Question: i have a gridview, and need a specific pagination style, for the Paging, here's what the output i need, can anyone tell me how can i achieve this:

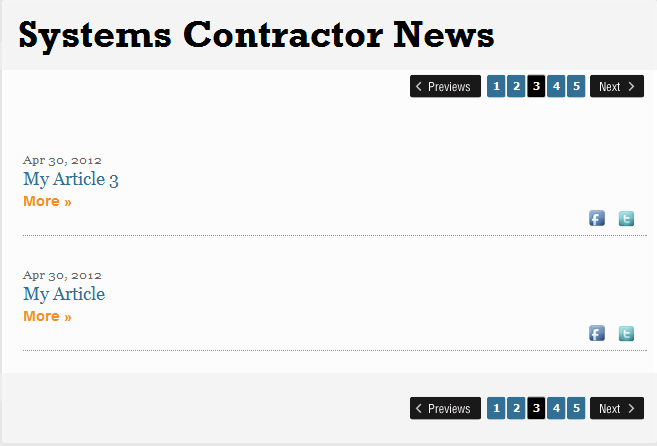
Answer: ## PagerPosition Enumeration - TopAndBottom
This property will display the pager at both
## MARK UP
'''
<PagerTemplate>
<asp:LinkButton ID="LinkButton1" runat="server"
CommandName="Page" CommandArgument="First">First</asp:LinkButton>
<asp:Label ID="pmore" runat="server" Text="..."></asp:Label>
<asp:LinkButton ID="LinkButton2" runat="server"
CommandName="Page" CommandArgument="Prev">Pre</asp:LinkButton>
<asp:LinkButton ID="p0" runat="server" >LinkButton</asp:LinkButton>
<asp:LinkButton ID="p1" runat="server" >LinkButton</asp:LinkButton>
<asp:LinkButton ID="p2" runat="server" >LinkButton</asp:LinkButton>
<asp:Label ID="CurrentPage" runat="server" Text="Label"></asp:Label>
<asp:LinkButton ID="p4" runat="server" >LinkButton</asp:LinkButton>
<asp:LinkButton ID="p5" runat="server" >LinkButton</asp:LinkButton>
<asp:LinkButton ID="p6" runat="server" >LinkButton</asp:LinkButton>
<asp:LinkButton ID="LinkButton3" runat="server"
CommandName="Page" CommandArgument="Next">Next</asp:LinkButton>
<asp:Label ID="nmore" runat="server" Text="..."></asp:Label>
<asp:LinkButton ID="LinkButton4" runat="server"
CommandName="Page" CommandArgument="Last">Last</asp:LinkButton>
</PagerTemplate>
'''
---
## Code Behind
'''
protected void GridView1_DataBound(object sender, EventArgs e)
{
GridViewRow gvr = GridView1.BottomPagerRow;
Label lb1 = (Label)gvr.Cells[0].FindControl("CurrentPage");
lb1.Text = Convert.ToString(GridView1.PageIndex+1);
int[] page = new int[7];
page[0] = GridView1.PageIndex - 2;
page[1] = GridView1.PageIndex - 1;
page[2] = GridView1.PageIndex;
page[3] = GridView1.PageIndex + 1;
page[4] = GridView1.PageIndex + 2;
page[5] = GridView1.PageIndex + 3;
page[6] = GridView1.PageIndex + 4;
for (int i = 0; i < 7; i++)
{
if (i != 3)
{
if (page[i] < 1 || page[i] > GridView1.PageCount )
{
LinkButton lb = (LinkButton)gvr.Cells[0].FindControl("p" + Convert.ToString(i));
lb.Visible = false;
}
else
{
LinkButton lb = (LinkButton)gvr.Cells[0].FindControl("p" + Convert.ToString(i));
lb.Text = Convert.ToString(page[i]);
lb.CommandName = "PageNo";
lb.CommandArgument = lb.Text;
}
}
}
if (GridView1.PageIndex == 0)
{
LinkButton lb = (LinkButton)gvr.Cells[0].FindControl("LinkButton1");
lb.Visible = false;
lb = (LinkButton)gvr.Cells[0].FindControl("LinkButton2");
lb.Visible = false;
}
if (GridView1.PageIndex == GridView1.PageCount - 1)
{
LinkButton lb = (LinkButton)gvr.Cells[0].FindControl("LinkButton3");
lb.Visible = false;
lb = (LinkButton)gvr.Cells[0].FindControl("LinkButton4");
lb.Visible = false;
}
if (GridView1.PageIndex > GridView1.PageCount - 5)
{
Label lbmore = (Label)gvr.Cells[0].FindControl("nmore");
lbmore.Visible = false;
}
if (GridView1.PageIndex < 4)
{
Label lbmore = (Label)gvr.Cells[0].FindControl("pmore");
lbmore.Visible = false;
}
}
void lb_Command(object sender, CommandEventArgs e)
{
GridView1.PageIndex = Convert.ToInt32(e.CommandArgument) - 1;
}
protected void GridView1_RowCreated(object sender, GridViewRowEventArgs e)
{
if (e.Row.RowType == DataControlRowType.Pager)
{
GridViewRow gvr = e.Row;
LinkButton lb = (LinkButton)gvr.Cells[0].FindControl("p0");
lb.Command += new CommandEventHandler(lb_Command);
lb = (LinkButton)gvr.Cells[0].FindControl("p1");
lb.Command += new CommandEventHandler(lb_Command);
lb = (LinkButton)gvr.Cells[0].FindControl("p2");
lb.Command += new CommandEventHandler(lb_Command);
lb = (LinkButton)gvr.Cells[0].FindControl("p4");
lb.Command += new CommandEventHandler(lb_Command);
lb = (LinkButton)gvr.Cells[0].FindControl("p5");
lb.Command += new CommandEventHandler(lb_Command);
lb = (LinkButton)gvr.Cells[0].FindControl("p6");
lb.Command += new CommandEventHandler(lb_Command);
}
}
'''
<URL>